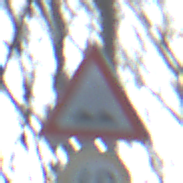
Verkehrszeichen: UnebeneFahrbahn
Zusatzzeichen unten: Geschwindigkeit60
Umgebung: Outdoor, Nature
Tageszeit: SunriseSunset
Wetter: Clear
Licht: Natural
Jahreszeit: Winter
Kontrast: LowContrast